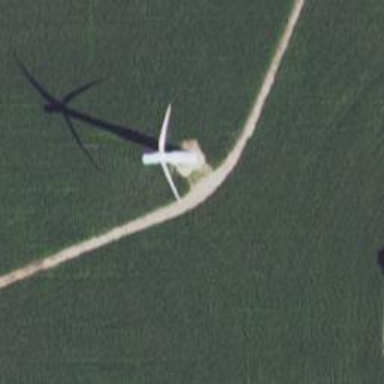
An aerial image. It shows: Wind turbine generating power.